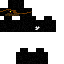
A male skeleton skin with dark skin, wearing brown helmet dressed in a orange armor chest and black pants, featuring a closed mouth.